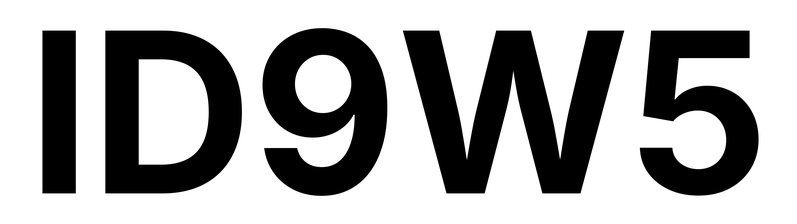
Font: Inter_Bold